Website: lowes
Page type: billing-address
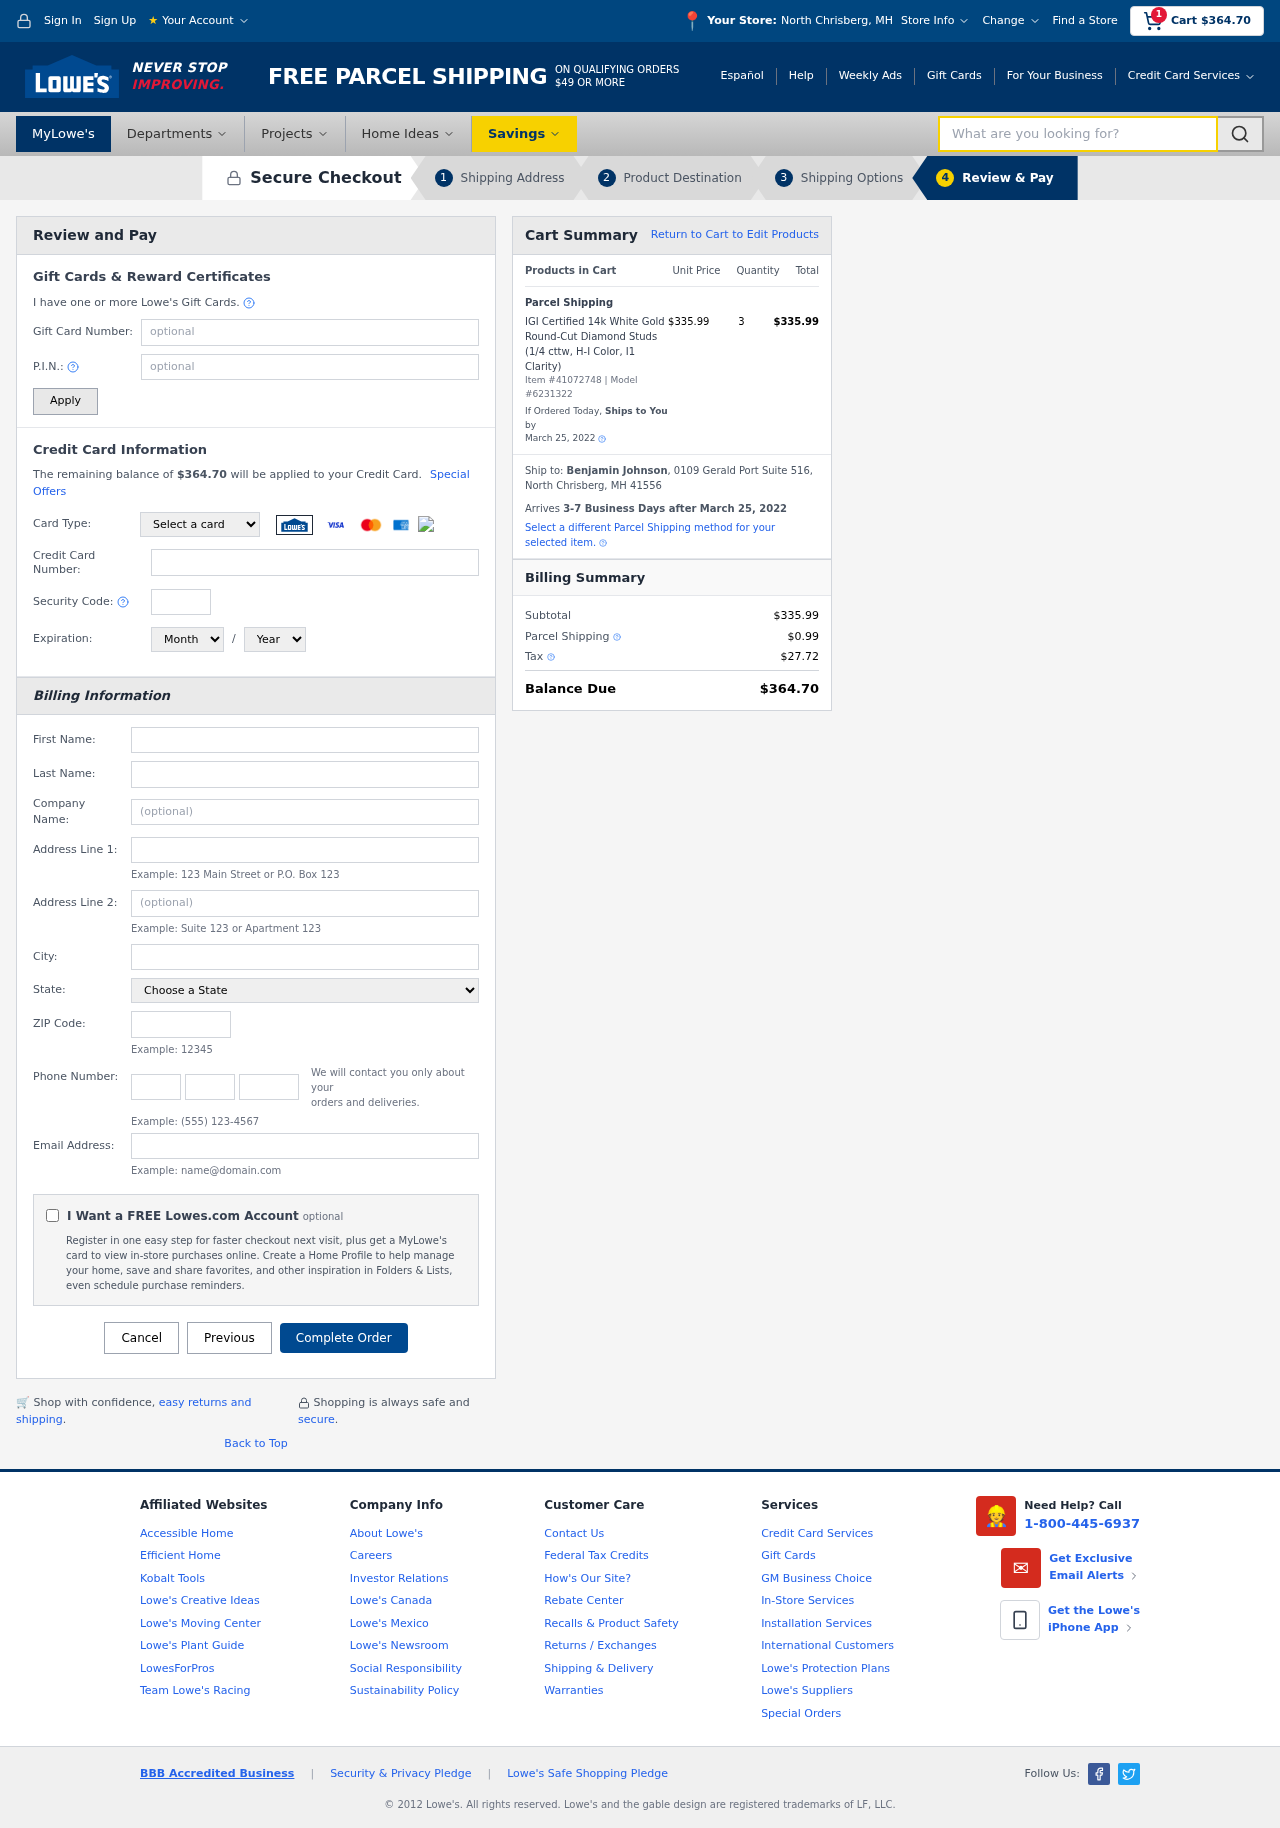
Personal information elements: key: PII_CARD_CVV
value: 4053
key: PII_CARD_EXPIRY_MONTH
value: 02
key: PII_CARD_EXPIRY_YEAR
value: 30
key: PII_CARD_NUMBER
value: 3790 9242 6285 730
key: PII_CARD_TYPE
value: American Express
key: PII_CITY
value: North Chrisberg
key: PII_CITY_STATE
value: North Chrisberg, MH
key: PII_COMPANY
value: Garrett, Powell and Moore
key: PII_EMAIL
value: benjamin.johnson@yahoo.com
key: PII_FIRSTNAME
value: Benjamin
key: PII_FULLNAME
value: Benjamin Johnson
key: PII_LASTNAME
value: Johnson
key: PII_PHONE_AREA
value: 809
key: PII_PHONE_PREFIX
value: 621
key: PII_PHONE_SUFFIX
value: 4757
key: PII_POSTCODE
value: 41556
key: PII_STATE
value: MH
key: PII_STREET
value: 0109 Gerald Port Suite 516
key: PII_CITY_STATE_ZIP
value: North Chrisberg, MH 41556
Product elements: key: PRODUCT1_NAME
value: IGI Certified 14k White Gold Round-Cut Diamond Studs (1/4 cttw, H-I Color, I1 Clarity)
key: PRODUCT1_PRICE
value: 335.99
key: PRODUCT1_QUANTITY
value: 3
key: PRODUCT_ITEM_NUMBER
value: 41072748
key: PRODUCT_MODEL_NUMBER
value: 6231322
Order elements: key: ORDER_SUBTOTAL
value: $364.70
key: ORDER_TOTAL
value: $364.70
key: ORDER_SHIPPING_DATE
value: March 25, 2022
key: ORDER_SUBTOTAL
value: $335.99
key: ORDER_DELIVERY_DATE
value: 3-7 Business Days after March 25, 2022
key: ORDER_SHIPPING_DATE2
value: March 25, 2022
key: ORDER_SUBTOTAL2
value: $335.99
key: ORDER_SHIPPING_COST
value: $0.99
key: ORDER_TAX
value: $27.72
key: ORDER_TOTAL2
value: $364.70
Search elements: key: HEADER_SEARCH
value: What are you looking for?